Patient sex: F
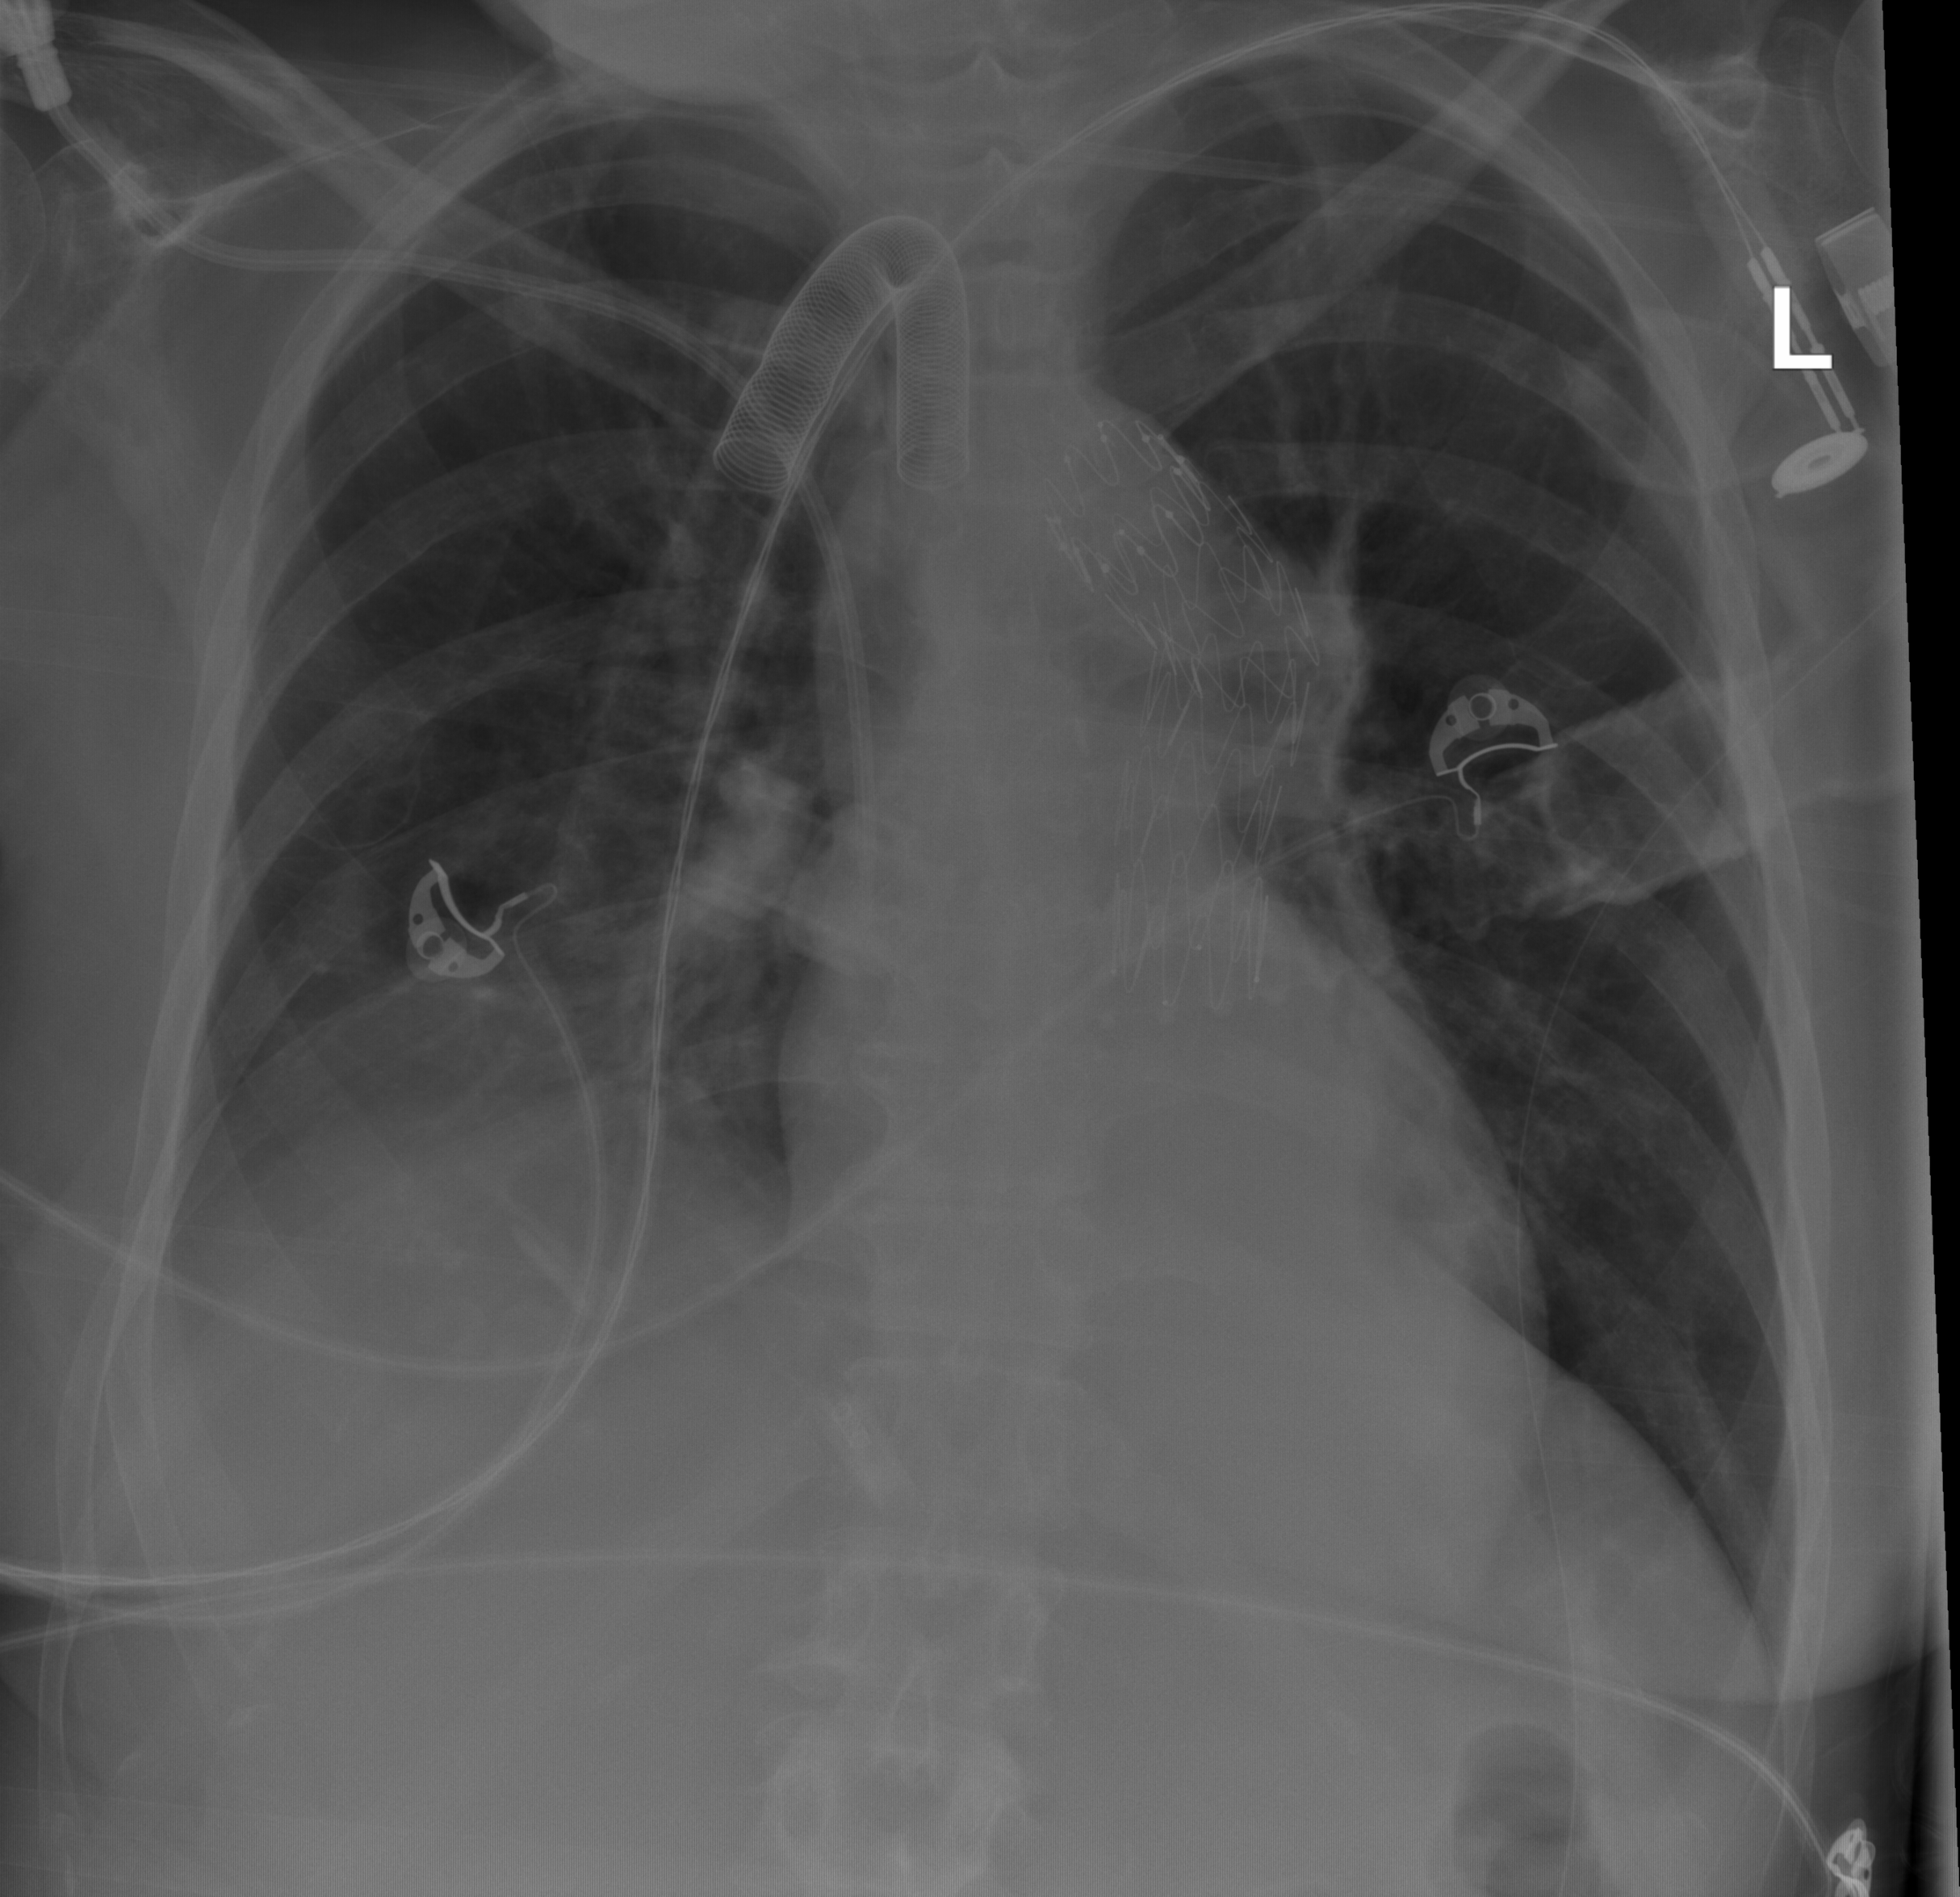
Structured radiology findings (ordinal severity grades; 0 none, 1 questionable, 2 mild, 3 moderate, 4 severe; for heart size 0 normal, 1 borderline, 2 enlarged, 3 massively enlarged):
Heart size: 0
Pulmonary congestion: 0
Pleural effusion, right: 2
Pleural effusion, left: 0
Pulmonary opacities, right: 1
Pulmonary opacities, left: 0
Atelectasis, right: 2
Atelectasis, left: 0